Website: lowes
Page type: customer-info-address
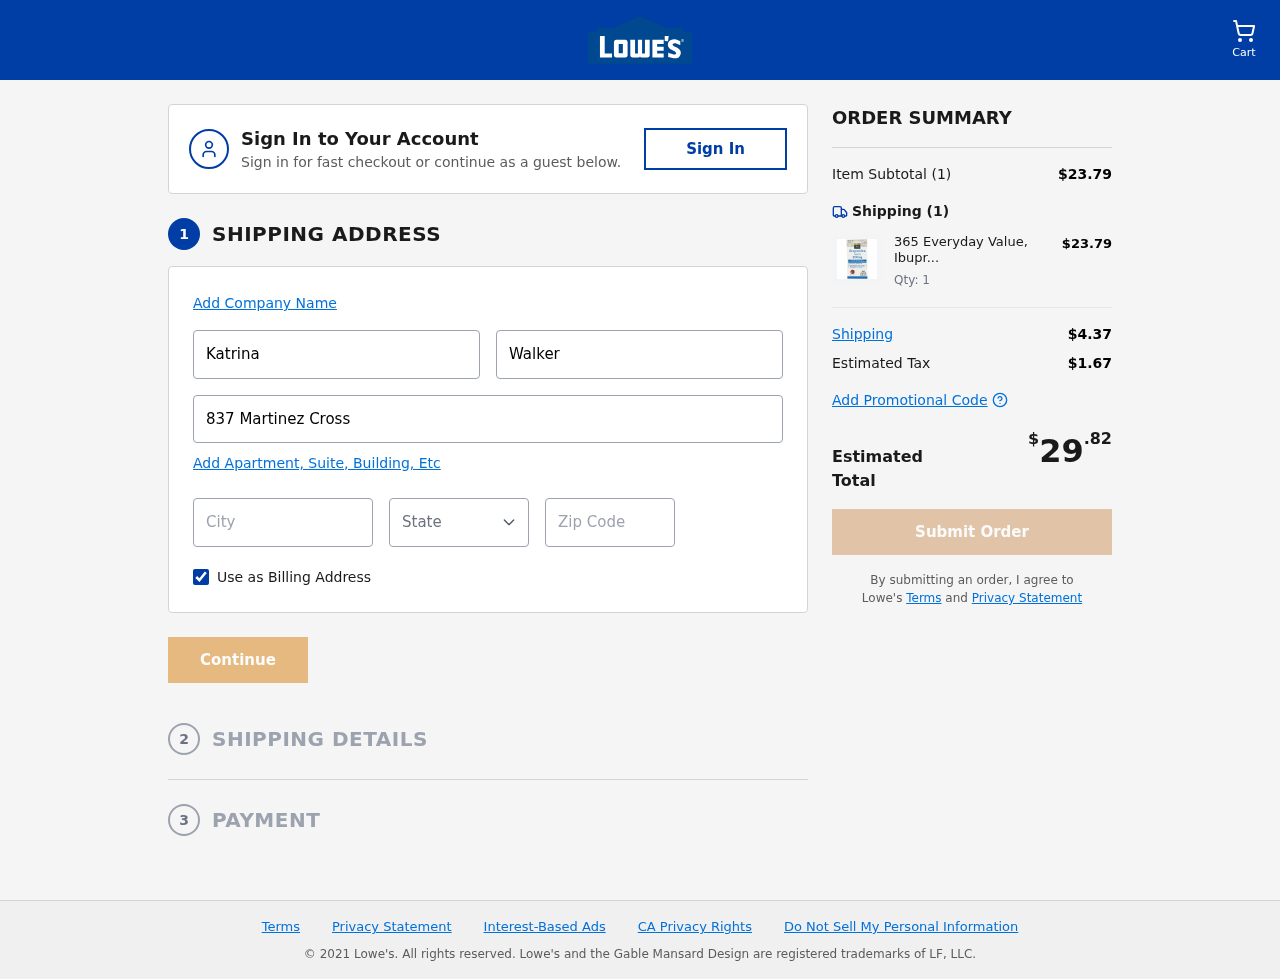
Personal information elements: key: PII_CITY
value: Mcclureberg
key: PII_FIRSTNAME
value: Katrina
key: PII_LASTNAME
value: Walker
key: PII_POSTCODE
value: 75099
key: PII_STATE_ABBR
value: OR
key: PII_STREET
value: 837 Martinez Crossing Apt. 642
Product elements: key: PRODUCT1_NAME
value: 365 Everyday Value, Ibuprofen Tablets 200mg, 100 ct
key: PRODUCT1_PRICE
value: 23.79
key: PRODUCT1_QUANTITY
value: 1
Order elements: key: ORDER_NUM_ITEMS
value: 1
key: ORDER_SUBTOTAL
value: $23.79
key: ORDER_NUM_ITEMS2
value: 1
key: ORDER_SHIPPING_COST
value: $4.37
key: ORDER_TAX
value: $1.67
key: ORDER_TOTAL
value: $29.82